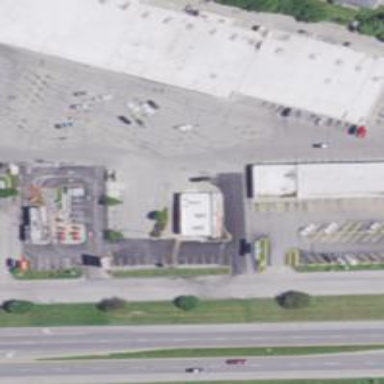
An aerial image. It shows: Car rental facility.